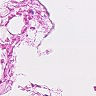
Metastatic tissue present: no